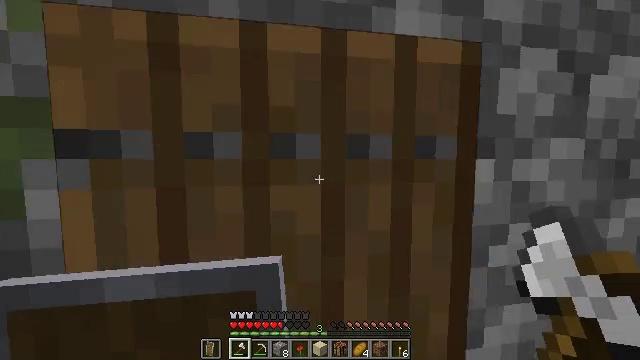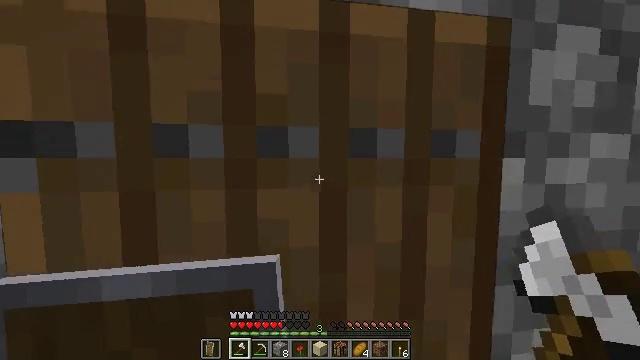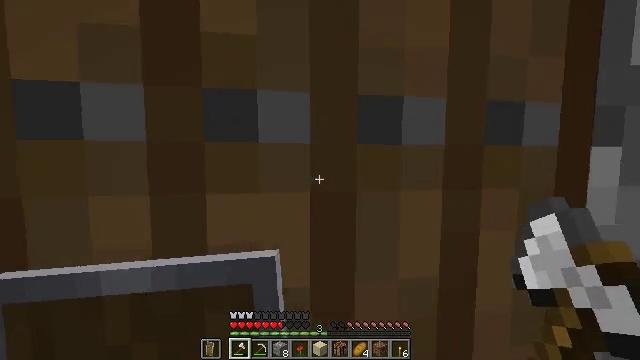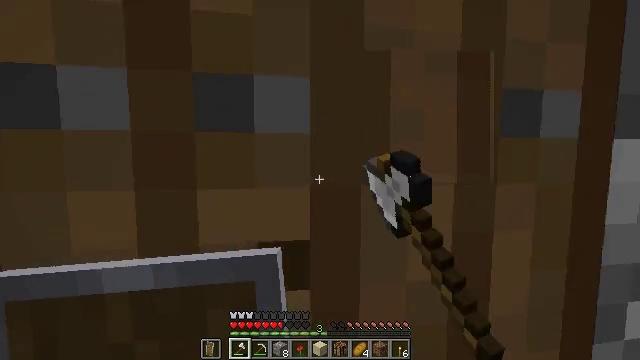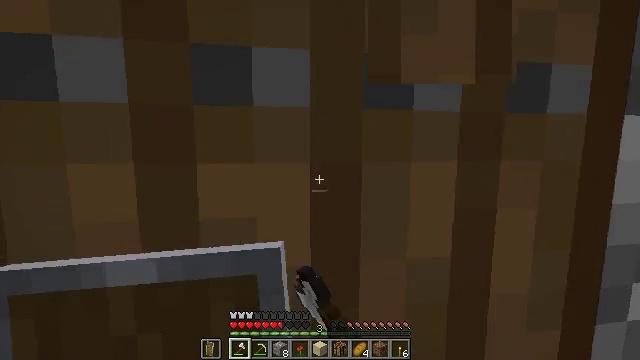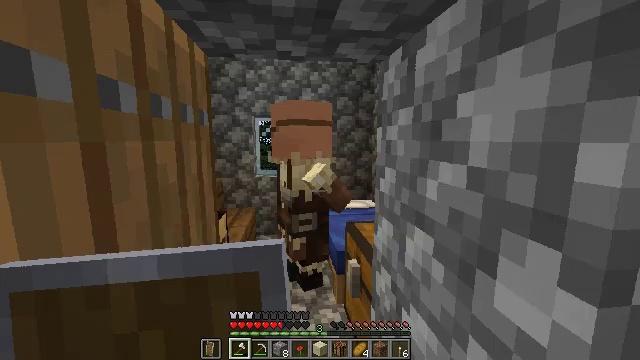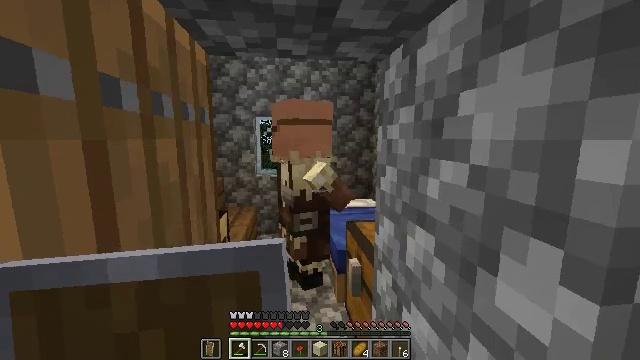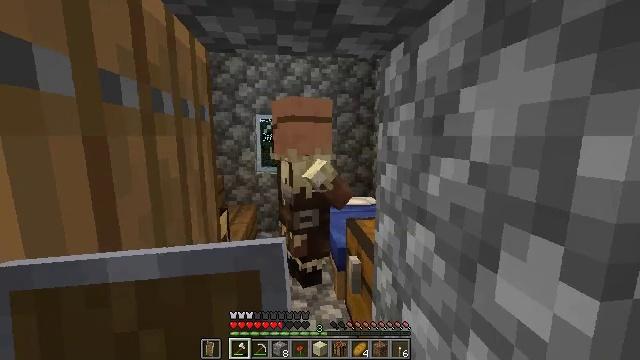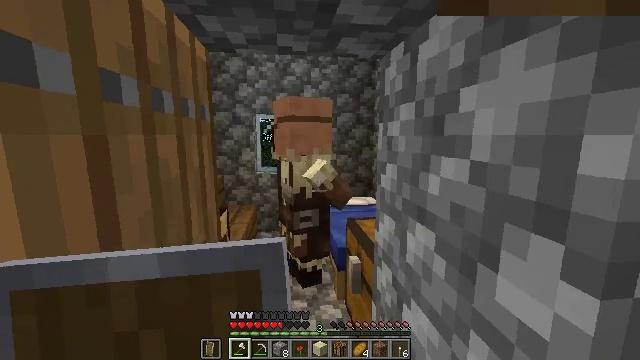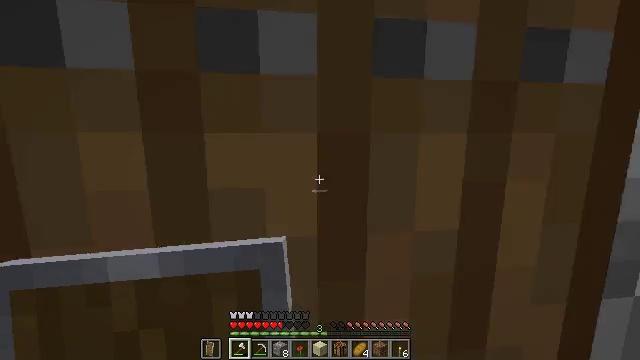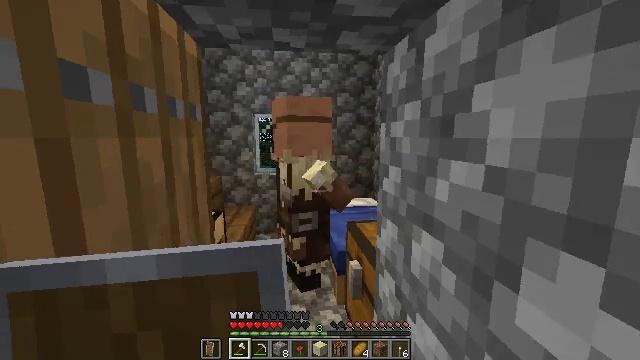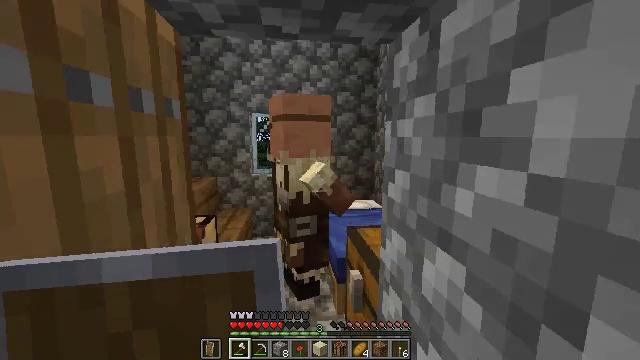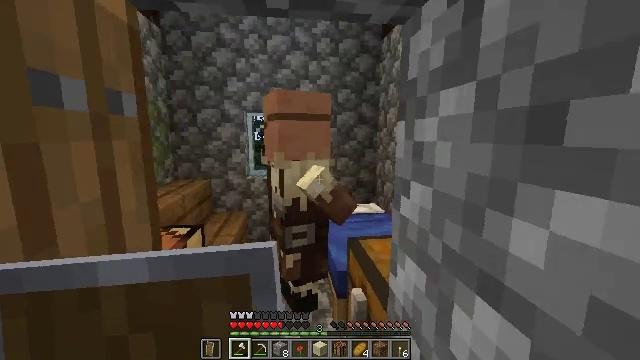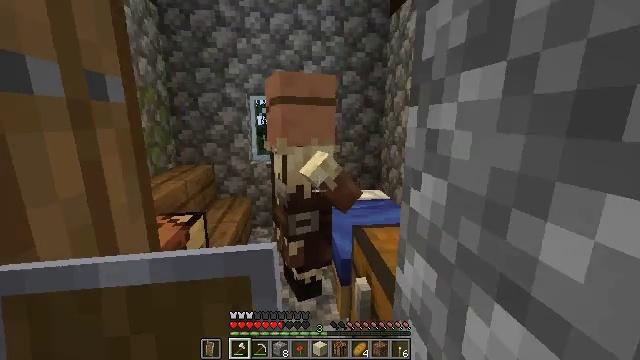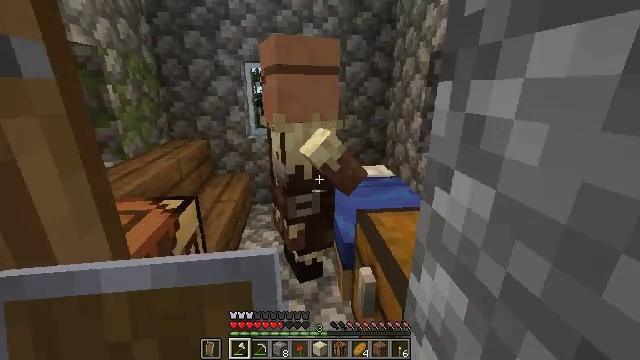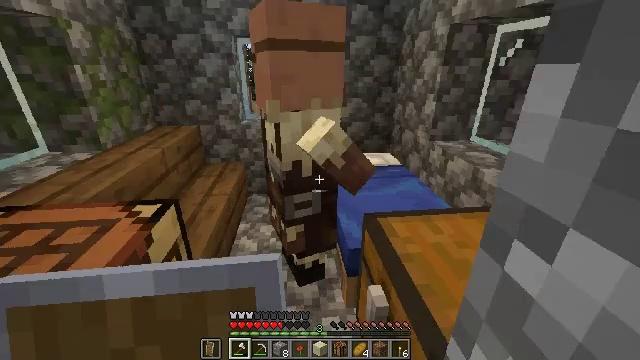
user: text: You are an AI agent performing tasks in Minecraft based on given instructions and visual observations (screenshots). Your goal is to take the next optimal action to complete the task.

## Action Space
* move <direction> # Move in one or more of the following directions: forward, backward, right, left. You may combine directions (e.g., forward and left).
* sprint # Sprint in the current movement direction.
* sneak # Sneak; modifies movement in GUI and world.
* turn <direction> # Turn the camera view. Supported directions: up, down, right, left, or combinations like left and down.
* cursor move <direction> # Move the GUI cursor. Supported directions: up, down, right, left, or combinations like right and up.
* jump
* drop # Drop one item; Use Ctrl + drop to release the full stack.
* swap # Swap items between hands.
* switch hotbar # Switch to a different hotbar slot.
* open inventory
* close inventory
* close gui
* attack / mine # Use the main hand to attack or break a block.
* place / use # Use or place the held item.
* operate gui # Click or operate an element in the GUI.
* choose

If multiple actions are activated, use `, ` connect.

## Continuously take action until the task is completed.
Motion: motion action
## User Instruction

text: Recycle the grindstone by mining it.
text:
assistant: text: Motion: move forward
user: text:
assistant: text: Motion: attack / mine
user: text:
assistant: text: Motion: attack / mine
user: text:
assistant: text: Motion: turn down
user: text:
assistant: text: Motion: turn down, use / place
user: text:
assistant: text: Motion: use / place
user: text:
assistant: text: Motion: use / place
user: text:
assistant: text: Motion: no_op
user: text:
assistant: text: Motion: no_op
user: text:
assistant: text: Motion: move forward
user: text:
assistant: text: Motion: move forward
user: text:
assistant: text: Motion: move forward
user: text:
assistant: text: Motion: move forward, turn down
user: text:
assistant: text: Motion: move forward, turn down
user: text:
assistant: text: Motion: turn down
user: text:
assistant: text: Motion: turn down
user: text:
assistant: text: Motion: turn down
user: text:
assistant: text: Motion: turn right and down
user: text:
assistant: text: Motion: turn right and down
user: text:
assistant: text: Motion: turn right and down
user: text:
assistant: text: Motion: turn right and down
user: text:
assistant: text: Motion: turn right
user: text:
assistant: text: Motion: turn right
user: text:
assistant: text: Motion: turn right and up
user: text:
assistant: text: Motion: no_op
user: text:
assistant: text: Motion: no_op
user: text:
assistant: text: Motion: no_op
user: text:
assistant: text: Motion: no_op
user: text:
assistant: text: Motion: no_op
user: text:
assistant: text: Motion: no_op